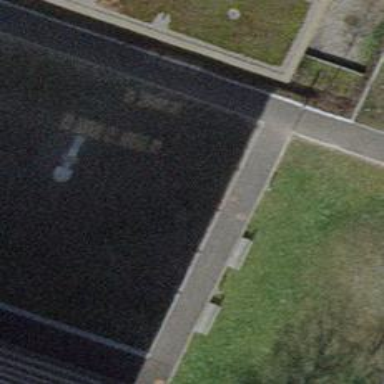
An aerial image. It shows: Bench for seating.